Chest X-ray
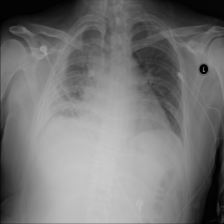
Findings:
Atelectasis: negative
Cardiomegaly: negative
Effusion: negative
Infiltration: negative
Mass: negative
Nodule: negative
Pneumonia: negative
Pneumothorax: negative
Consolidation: negative
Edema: negative
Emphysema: negative
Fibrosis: negative
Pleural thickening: negative
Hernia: negative